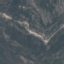
Land use / land cover: HerbaceousVegetation